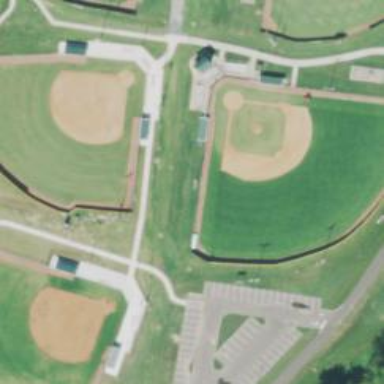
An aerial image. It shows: Softball pitch for leisure land activities.